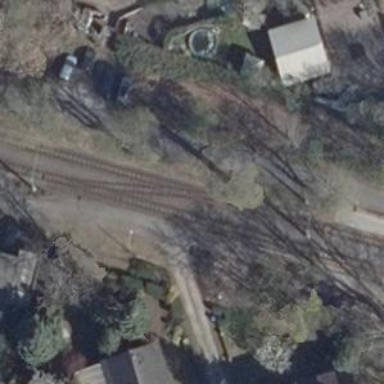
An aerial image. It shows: Tram railway.